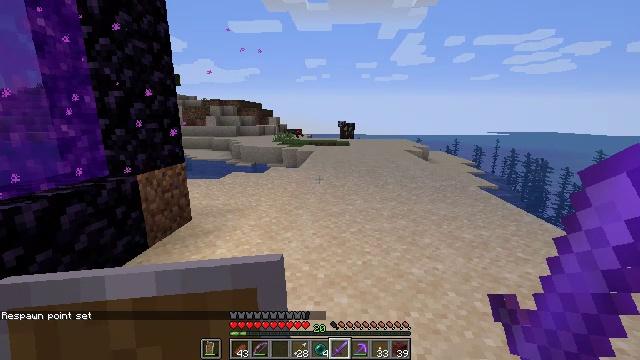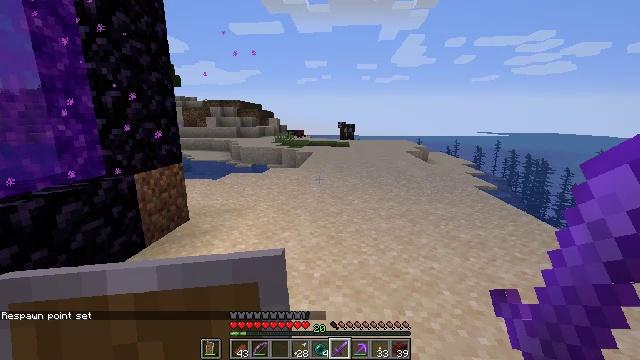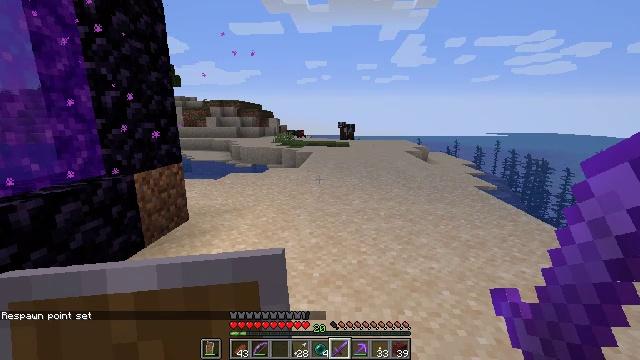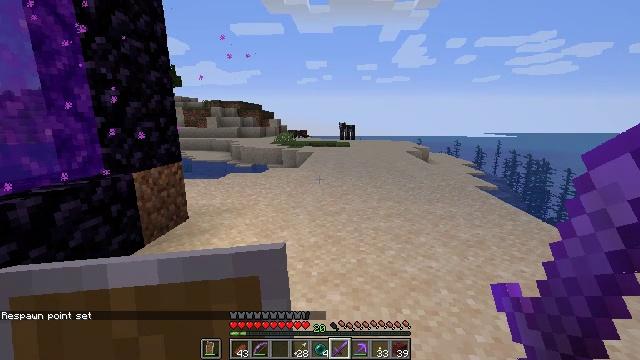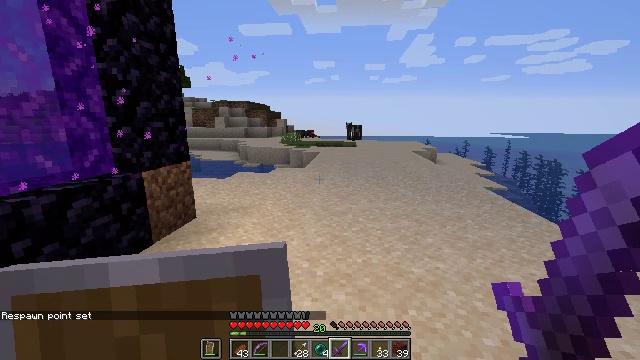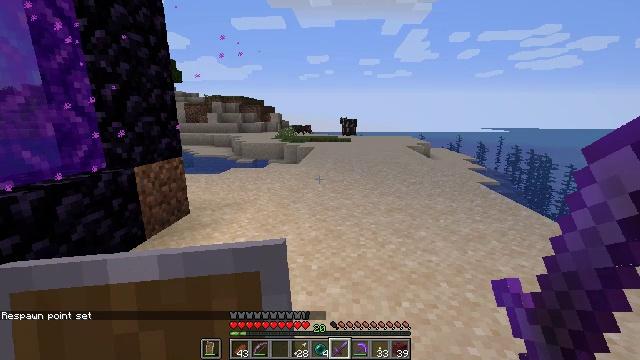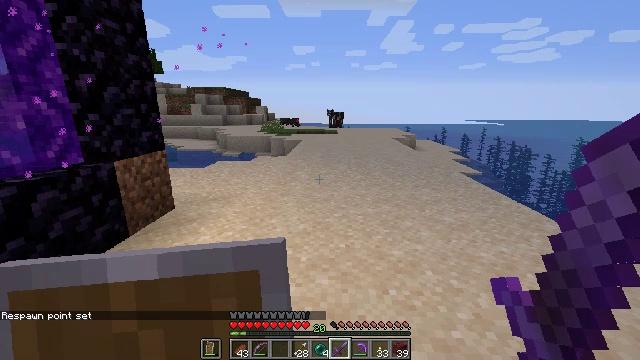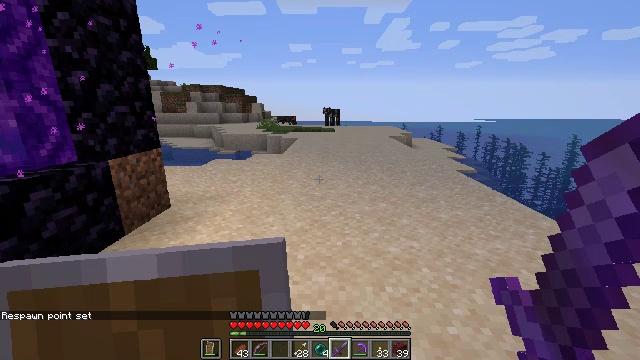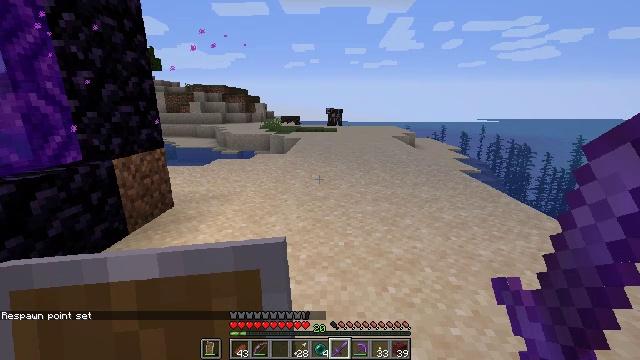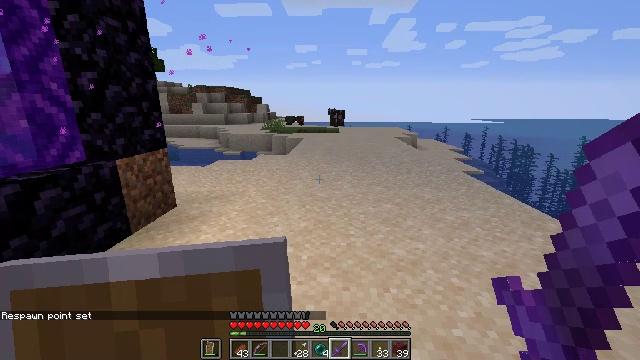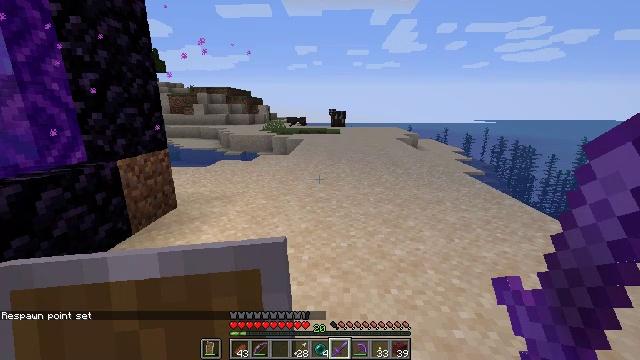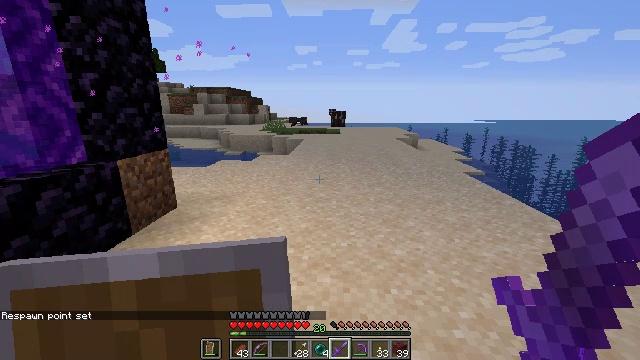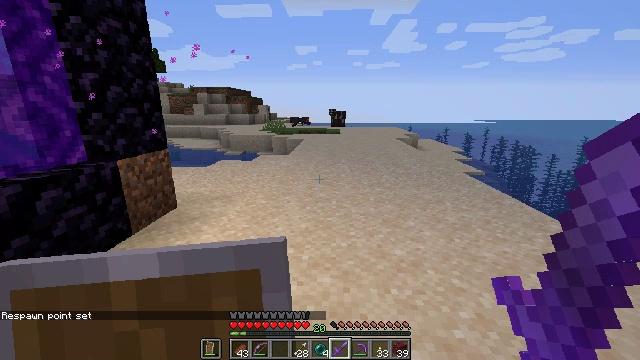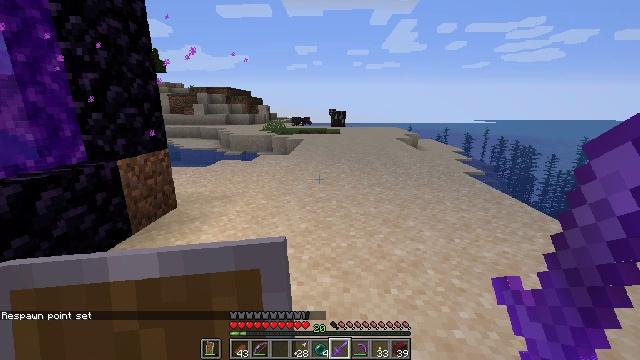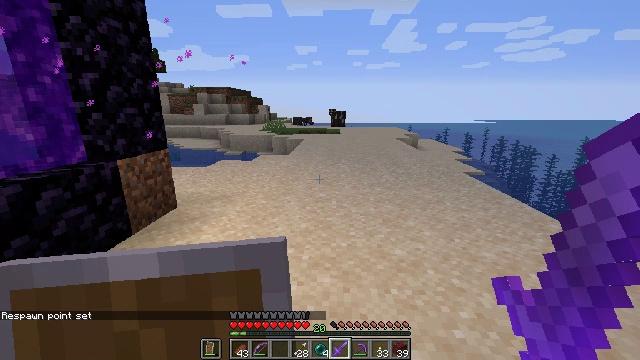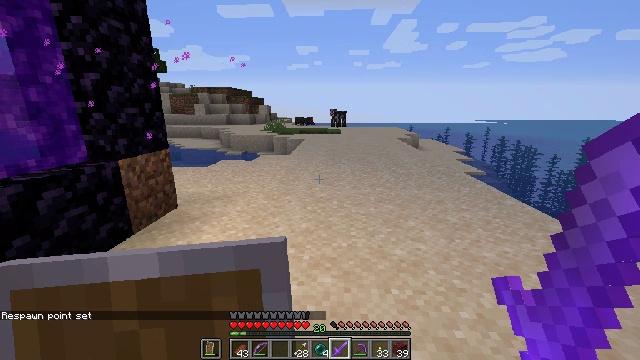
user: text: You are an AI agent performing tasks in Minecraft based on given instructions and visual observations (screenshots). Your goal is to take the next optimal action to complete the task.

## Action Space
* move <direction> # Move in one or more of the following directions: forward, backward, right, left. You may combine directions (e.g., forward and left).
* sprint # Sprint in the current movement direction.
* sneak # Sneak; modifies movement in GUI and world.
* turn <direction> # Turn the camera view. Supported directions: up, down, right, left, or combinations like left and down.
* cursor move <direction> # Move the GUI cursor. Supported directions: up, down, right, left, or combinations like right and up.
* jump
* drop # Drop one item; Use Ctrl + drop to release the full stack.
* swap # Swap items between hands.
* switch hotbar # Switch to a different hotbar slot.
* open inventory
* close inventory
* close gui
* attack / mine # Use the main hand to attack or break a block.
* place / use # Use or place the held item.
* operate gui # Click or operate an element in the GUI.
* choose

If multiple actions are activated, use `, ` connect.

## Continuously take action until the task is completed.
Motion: motion action
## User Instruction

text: Process blaze rods into blaze powder in the crafting area.
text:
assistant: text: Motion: no_op
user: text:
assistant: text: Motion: no_op
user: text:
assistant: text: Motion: no_op
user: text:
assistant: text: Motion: turn left
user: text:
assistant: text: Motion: turn right and down
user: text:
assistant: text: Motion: turn right and down
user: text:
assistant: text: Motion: no_op
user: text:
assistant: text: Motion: no_op
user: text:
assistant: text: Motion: no_op
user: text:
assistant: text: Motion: no_op
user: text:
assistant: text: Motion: no_op
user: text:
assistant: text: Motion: no_op
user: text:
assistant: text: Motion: no_op
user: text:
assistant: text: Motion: no_op
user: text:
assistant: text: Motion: no_op
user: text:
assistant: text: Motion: no_op
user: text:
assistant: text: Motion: no_op
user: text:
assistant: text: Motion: no_op
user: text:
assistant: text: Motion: no_op
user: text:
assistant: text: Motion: no_op
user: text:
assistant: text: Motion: no_op
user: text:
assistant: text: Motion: no_op
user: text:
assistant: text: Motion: no_op
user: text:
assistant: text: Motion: no_op
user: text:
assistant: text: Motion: no_op
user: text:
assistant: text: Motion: no_op
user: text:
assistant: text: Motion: no_op
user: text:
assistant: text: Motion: no_op
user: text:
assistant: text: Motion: no_op
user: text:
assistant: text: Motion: no_op